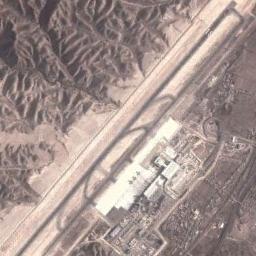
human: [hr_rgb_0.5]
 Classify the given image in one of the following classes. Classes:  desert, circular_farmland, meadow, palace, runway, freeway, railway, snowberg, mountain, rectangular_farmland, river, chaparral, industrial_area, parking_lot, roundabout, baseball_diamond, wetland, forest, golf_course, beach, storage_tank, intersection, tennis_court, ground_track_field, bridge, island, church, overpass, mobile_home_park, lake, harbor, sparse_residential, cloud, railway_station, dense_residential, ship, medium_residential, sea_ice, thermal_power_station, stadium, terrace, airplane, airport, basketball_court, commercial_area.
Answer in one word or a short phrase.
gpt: airport